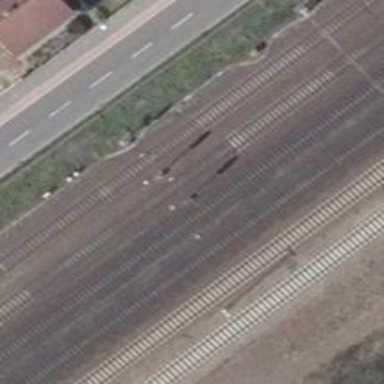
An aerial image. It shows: Railway signal.